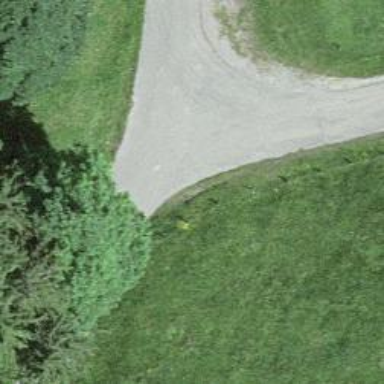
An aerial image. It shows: Unclassified road.